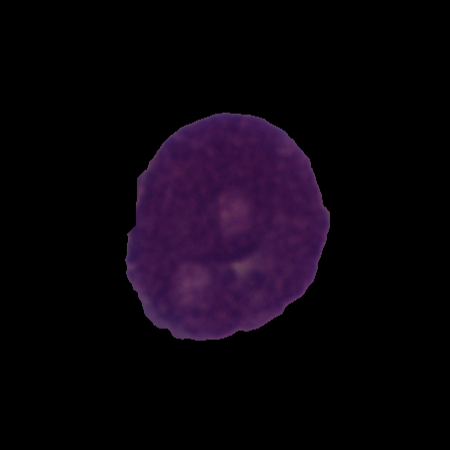
Label: cancer